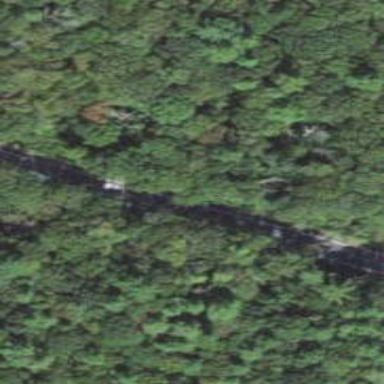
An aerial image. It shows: Primary road with asphalt surface.